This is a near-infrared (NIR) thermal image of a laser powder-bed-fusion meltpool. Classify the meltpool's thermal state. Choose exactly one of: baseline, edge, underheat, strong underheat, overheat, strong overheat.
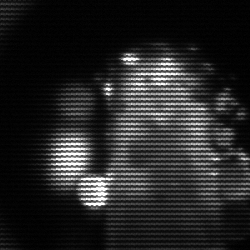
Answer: strong underheat